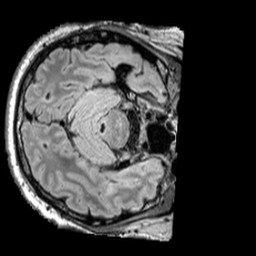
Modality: FLAIR
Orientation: axial
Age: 56
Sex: male
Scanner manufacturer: siemens
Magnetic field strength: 3 T
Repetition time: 5 s
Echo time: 0.387 s